【题型】选择题　【知识点】立体几何　【难度】medium
在正三棱锥$P-ABC$中，$PA=PB=PC=3\sqrt{2}$，$AB=6$，点$D$在$\triangle ABC$内部运动（包括边界），点$D$到棱$PA$，$PB$，$PC$的距离分别为$d_1$，$d_2$，$d_3$，且$d_1^2+d_2^2+d_3^2=20$，则点$D$运动路径的长度为（ ）

\vspace{0.2cm}
\noindent A．$\sqrt{10}\pi$ \qquad B．$2\pi$
\noindent C．$2\sqrt{2}\pi$ \qquad D．$2\sqrt{10}\pi$
【解答】

\vspace{0.2cm}
\noindent \textbf{【答案】} B

\vspace{0.2cm}
\noindent \textbf{【分析】} 将棱锥放入正方体中研究，再过点$D$构造长方体，即可求出$DP=\sqrt{10}$，再结合球的性质得出$D$在$\triangle ABC$内以$O$为圆心，$2$为半径的三段圆弧上，再利用弧长公式计算即可.

\vspace{0.2cm}
\noindent \textbf{【详解】} $\because$正三棱锥$P-ABC$中，$PA=PB=PC=3\sqrt{2}$，$AB=6$，
$\therefore PA\perp PB$，$PA\perp PC$，$PB\perp PC$，
可将该三棱锥放置在棱长为$3\sqrt{2}$的正方体之中，如图：

\vspace{0.2cm}
\noindent 过$D$构造长方体$DFIJ-EJPH$，如图，
则$d_1=DH$,$d_2=DJ$,$d_3=DI$，
故$d_1^2+d_2^2+d_3^2=DH^2+DJ^2+DI^2=DE^2+EH^2+DF^2+FJ^2+FI^2+FJ^2$
$=2(DE^2+DF^2+DG^2)=20$，
$\therefore DE^2+DF^2+DG^2=10$，$\therefore DP=\sqrt{10}$，
故$D$在以$P$为球心，$\sqrt{10}$为半径的球面与平面$ABC$的交线上，
设$P$在平面$ABC$的射影为$O$，则$O$为等边三角形$ABC$的中心，

\vspace{0.2cm}
\noindent 由题可知：$AO=\dfrac{\sqrt{3}}{3}\times6=2\sqrt{3}$，
$\therefore PO=\sqrt{PA^2-AO^2}=\sqrt{(3\sqrt{2})^2-(2\sqrt{3})^2}=\sqrt{6}$，
$\therefore$截面圆的半径为$r=\sqrt{10-6}=2$，
因$O$到$AB$的距离为$\sqrt{3}<2$，图中，$\angle MON=\dfrac{\pi}{3}$，
故$D$在$\triangle ABC$内以$O$为圆心，$2$为半径的三段圆弧上，
$\therefore$轨迹长为$\left(2\pi-\dfrac{\pi}{3}\times3\right)\cdot2=2\pi$.
故选：B.

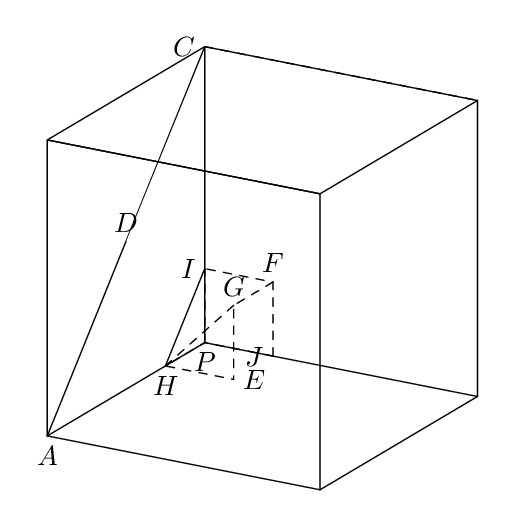
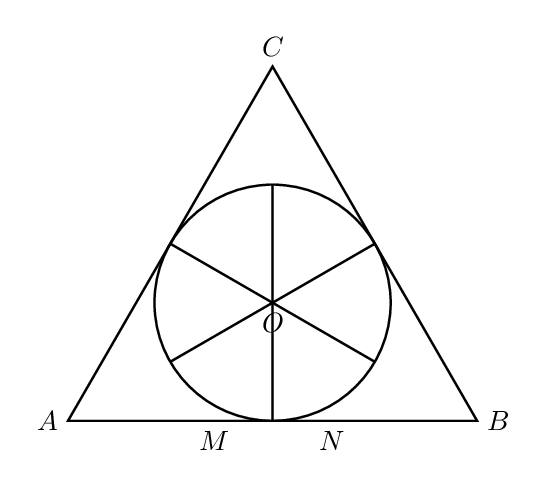